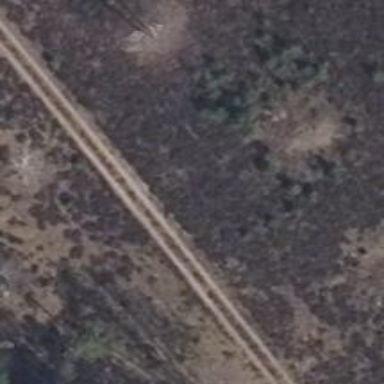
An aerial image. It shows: Sandy track with grade 4 tracktype.